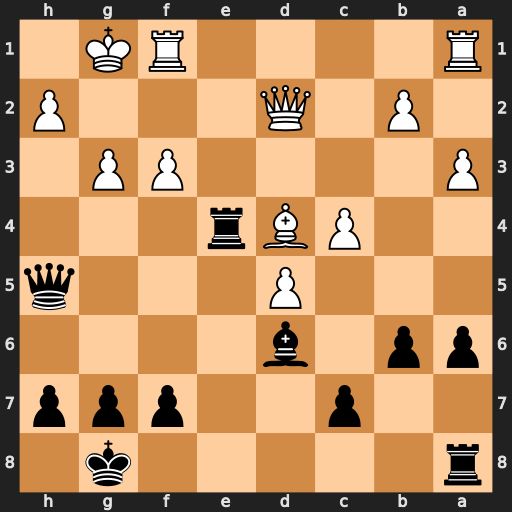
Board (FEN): r5k1/2p2ppp/pp1b4/3P3q/2PBr3/P4PP1/1P1Q3P/R4RK1
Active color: b
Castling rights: -
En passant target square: -
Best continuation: Rxd4 Qxd4 Bc5 Qxc5 bxc5